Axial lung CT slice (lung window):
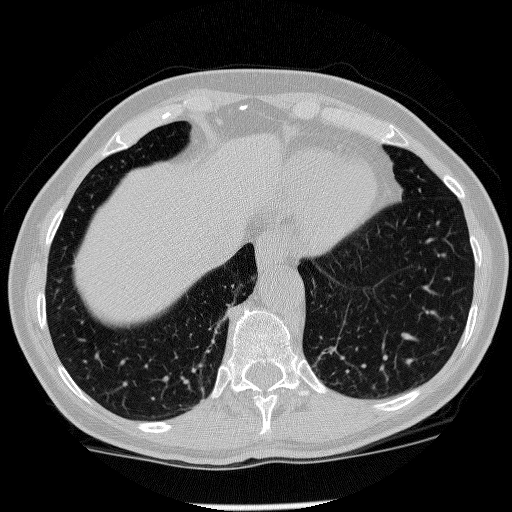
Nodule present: no